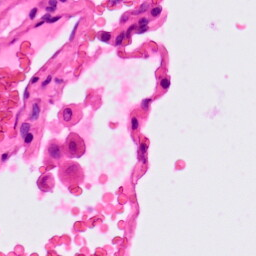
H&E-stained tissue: Lung